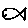
Label: fish